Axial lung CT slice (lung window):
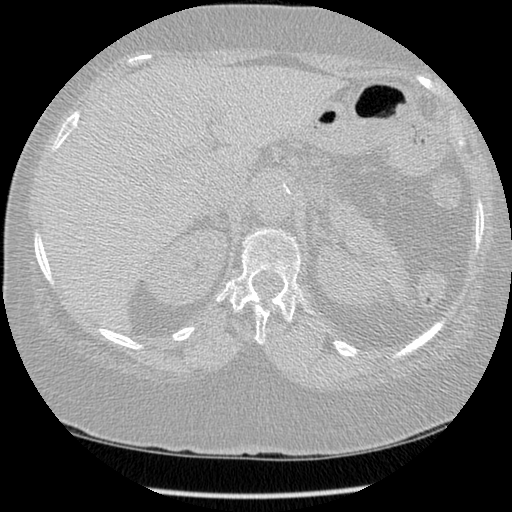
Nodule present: no